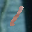
Label: 1